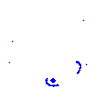
Particle: pion